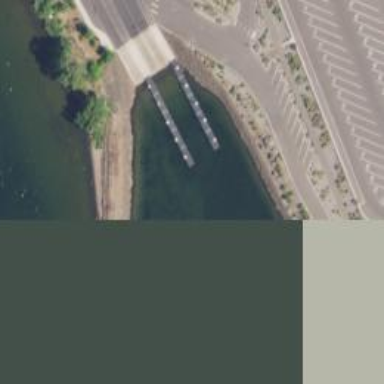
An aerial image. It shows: Man-made pier.